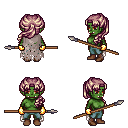
a pixel art fantasy rpg character, female body template, orc, green skin, gray tattered cape, teal pants, white blonde princess hairstyle, gold gloves, brown shoes, spear, four views (front, back, left, right), 2x2 character sprite sheet, small pixel art, hard edges, no anti-aliasing